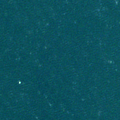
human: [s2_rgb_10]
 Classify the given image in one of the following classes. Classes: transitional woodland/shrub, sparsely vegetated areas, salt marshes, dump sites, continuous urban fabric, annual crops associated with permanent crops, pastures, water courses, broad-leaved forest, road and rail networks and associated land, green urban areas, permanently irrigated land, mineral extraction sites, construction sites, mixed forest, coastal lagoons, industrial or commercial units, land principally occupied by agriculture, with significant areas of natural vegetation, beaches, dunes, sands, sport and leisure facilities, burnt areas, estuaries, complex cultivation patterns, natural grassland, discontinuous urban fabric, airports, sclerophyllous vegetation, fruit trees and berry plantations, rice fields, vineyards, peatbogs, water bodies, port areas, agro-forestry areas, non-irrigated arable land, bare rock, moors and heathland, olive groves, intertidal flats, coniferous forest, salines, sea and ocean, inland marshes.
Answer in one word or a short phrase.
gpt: sea and ocean